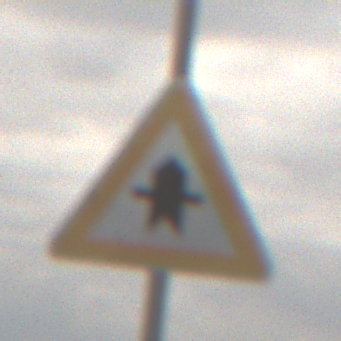
Verkehrszeichen: Vorfahrt
Umgebung: Outdoor, Nature
Tageszeit: MorningAfternoon
Wetter: Overcast
Licht: Natural
Jahreszeit: NotSpecified
Kontrast: LowContrast